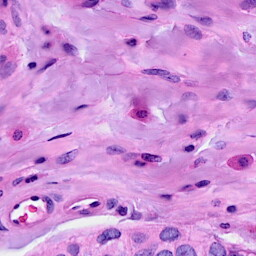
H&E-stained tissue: Breast